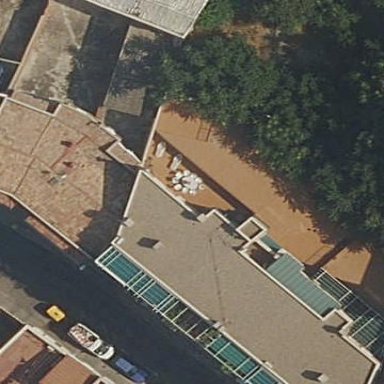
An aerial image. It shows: Residential building.